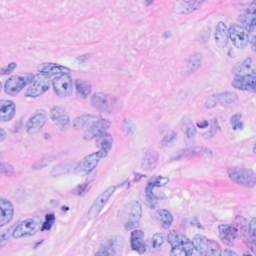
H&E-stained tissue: Breast